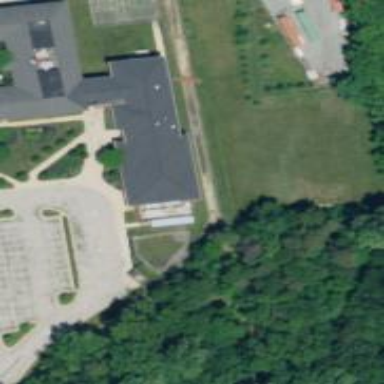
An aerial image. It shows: School building.